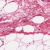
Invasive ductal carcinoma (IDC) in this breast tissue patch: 0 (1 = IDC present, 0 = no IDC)